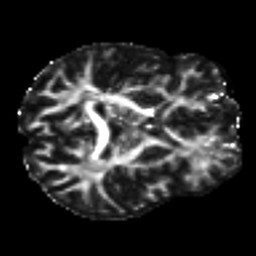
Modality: FA
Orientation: axial
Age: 29
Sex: male
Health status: ill
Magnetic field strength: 3 T
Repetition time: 9 s
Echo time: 0.093 s